Question: I am using oracle 11.2.
Database users:
1. AQADM : user owns queues, and has AQ_ADMINISTRATOR_ROLE
2. SCOTT : jms user, has following privileges.
I have following stored procedure, which compiled OK. and it is invoked from trigger on table.
'''
CREATE OR REPLACE PROCEDURE scott.PROC_JMS_ENQUEUE (NAME VARCHAR,
MESSAGE IN VARCHAR)
AS
msg SYS.AQ$_JMS_TEXT_MESSAGE;
queue_options DBMS_AQ.ENQUEUE_OPTIONS_T;
msg_props DBMS_AQ.MESSAGE_PROPERTIES_T;
msg_id RAW (16);
no_consumers_error EXCEPTION;
PRAGMA EXCEPTION_INIT (no_consumers_error, -24033);
BEGIN
-- Ensure what is sent will be a JMS message
msg := SYS.AQ$_JMS_TEXT_MESSAGE.CONSTRUCT ();
msg.set_text (MESSAGE);
--ENQUEUE
DBMS_AQ.ENQUEUE (queue_name => 'aqadm.my_queue',
enqueue_options => queue_options,
message_properties => msg_props,
payload => msg,
msgid => msg_id);
-- Without the following, the procedure will die if none
-- Is listening for cache control
EXCEPTION
WHEN no_consumers_error
THEN
-- Output it in case, but otherwise swallow
DBMS_OUTPUT.PUT_LINE (
'No interested parties are listening to messages');
END;
/
'''
I have following GRANT to user
'''
GRANT EXECUTE ON AQ_USER_ROLE TO scott;
GRANT EXECUTE ON SYS.DBMS_AQ TO scott;
GRANT EXECUTE ON SYS.DBMS_AQIN TO scott;
--GRANT EXECUTE ON SYS.DBMS_AQJMS_INTERNAL TO scott;
--GRANT EXECUTE ON SYS.DBMS_TRANSFORM TO scott;
GRANT EXECUTE ANY PROCEDURE TO scott;
'''
When i execute above stored procedure, or update table that fires trigger code, i get following error:
'''
exec PROC_JMS_ENQUEUE('Test Message','Dam');
ORA-01031: insufficient privileges
ORA-06512: at "SYS.DBMS_AQ", line 169
ORA-06512: at "SCOTT.PROC_JMS_ENQUEUE", line 19
ORA-06512: at line 1
'''
Here is privileges view, all are granted as SYS as SYSDBA

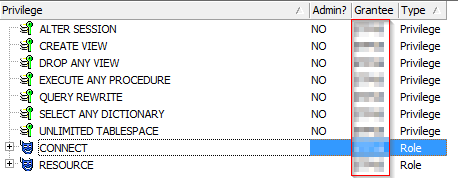
Answer: It worked when i grant following
'''
GRANT ENQUEUE ANY QUEUE TO SCOTT;
'''
<URL>
Also, some reason GRANT has to be "direct" not via "role" in order to execute via PL/SQL Trigger or Procedure!!!!!